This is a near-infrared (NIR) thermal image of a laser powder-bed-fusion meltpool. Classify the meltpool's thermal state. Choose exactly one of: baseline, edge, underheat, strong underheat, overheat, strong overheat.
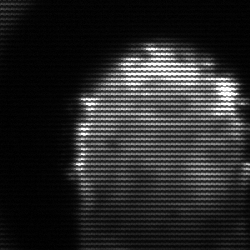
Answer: baseline